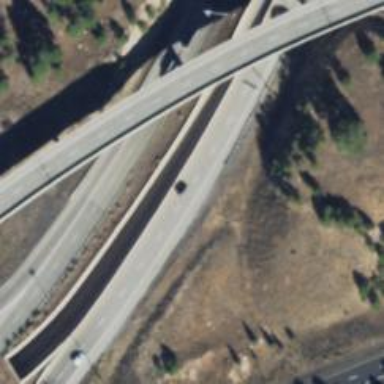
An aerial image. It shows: Motorway.